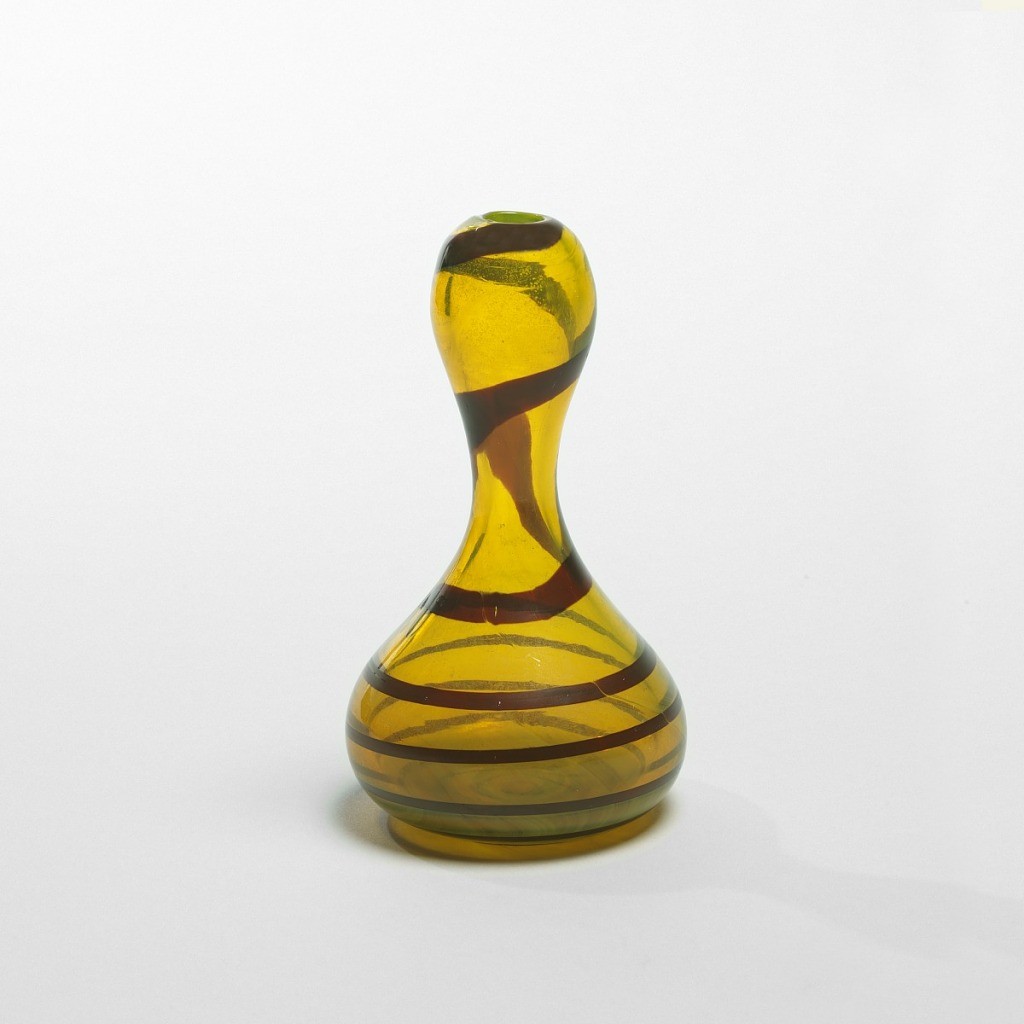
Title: Vase
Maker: Louis Comfort Tiffany, American, 1848–1933
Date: ca. 1900
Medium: Favrile glass
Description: Gourd-shaped vase in yellow glass with maroon swirl.